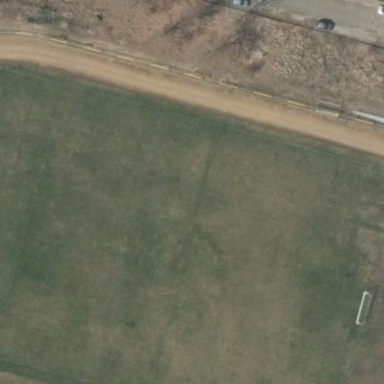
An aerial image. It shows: Athletics track located in leisure land area.